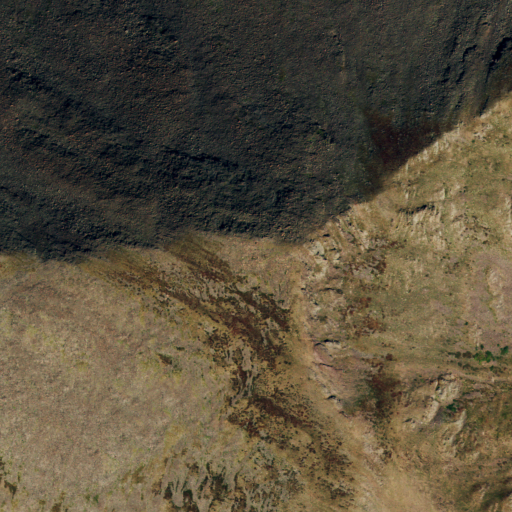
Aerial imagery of mountain in Colorado named De Anza Peak containing shrub and grassland